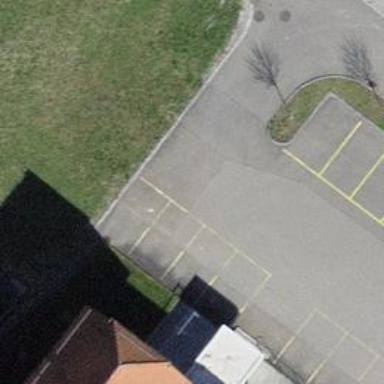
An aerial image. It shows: Road serving as parking aisle.